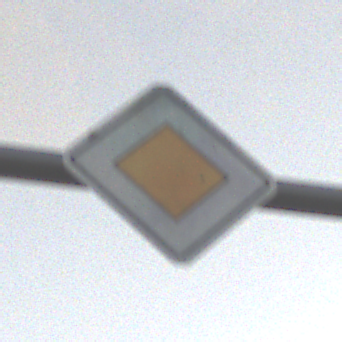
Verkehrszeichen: Vorfahrtsstrasse
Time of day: SunriseSunset
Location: Outdoor (RoadRail)
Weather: PartlyCloudy
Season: NotSpecified
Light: Natural